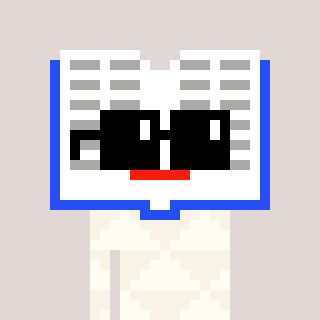
a pixel art character with square black sunglasses, a dictionary-shaped head and a grayscale-colored body on a warm background